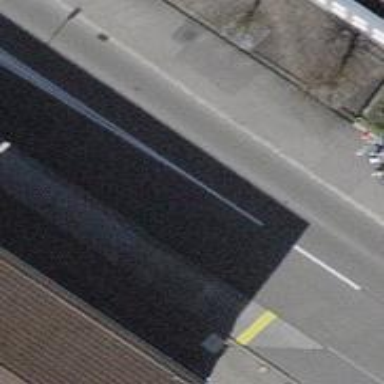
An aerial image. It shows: Bus stop with stop position for public transport.